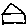
Label: house